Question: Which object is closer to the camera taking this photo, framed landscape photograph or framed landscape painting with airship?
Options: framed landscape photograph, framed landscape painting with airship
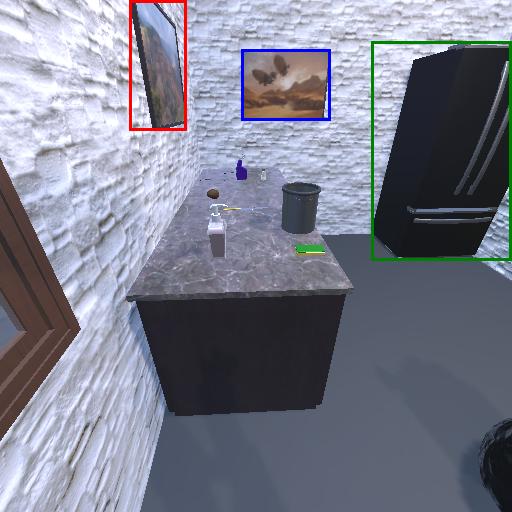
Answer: framed landscape photograph